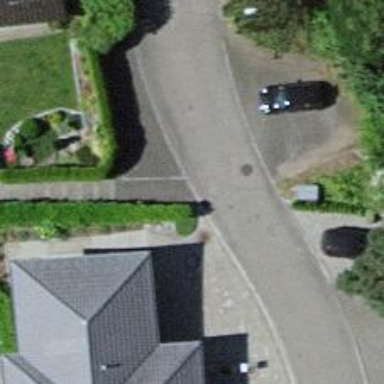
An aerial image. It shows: Paved footway.